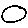
Label: circle